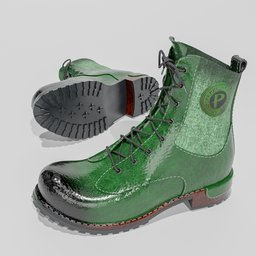
Label: people